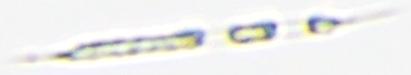
Label: Rhizosolenia